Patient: sex F, age 76
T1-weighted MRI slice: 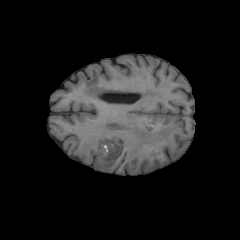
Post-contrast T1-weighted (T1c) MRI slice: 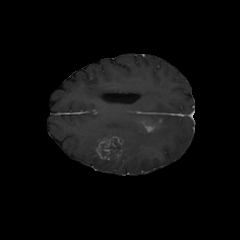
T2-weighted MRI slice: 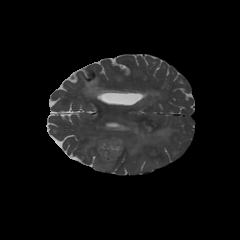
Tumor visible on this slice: yes
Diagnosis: Glioblastoma, IDH-wildtype
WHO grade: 4